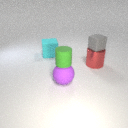
large cyan rubber cube to the left of large red metal cylinder